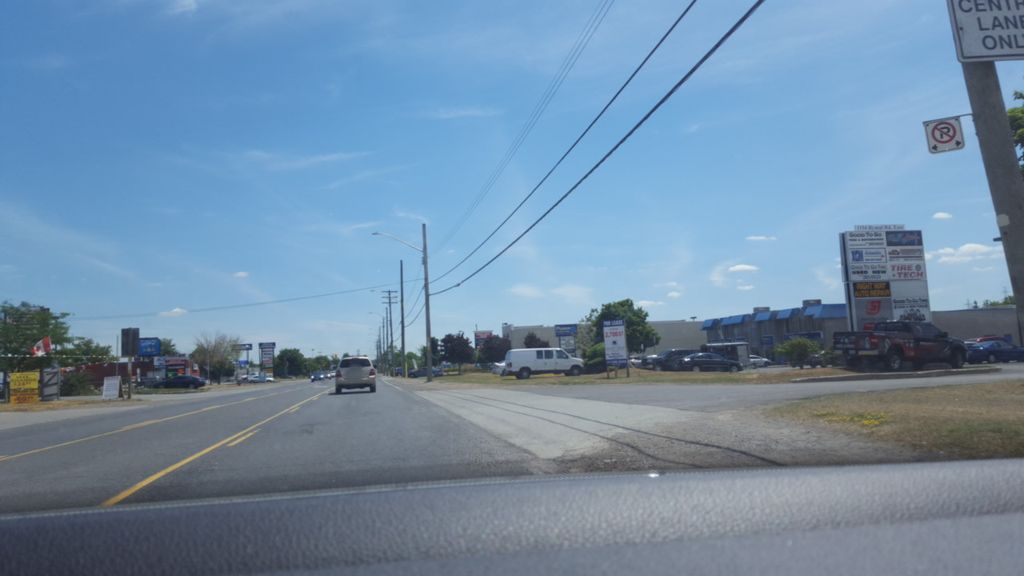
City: hamilton